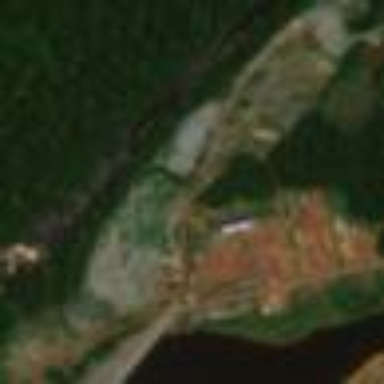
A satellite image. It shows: Sawmill in industrial setting.